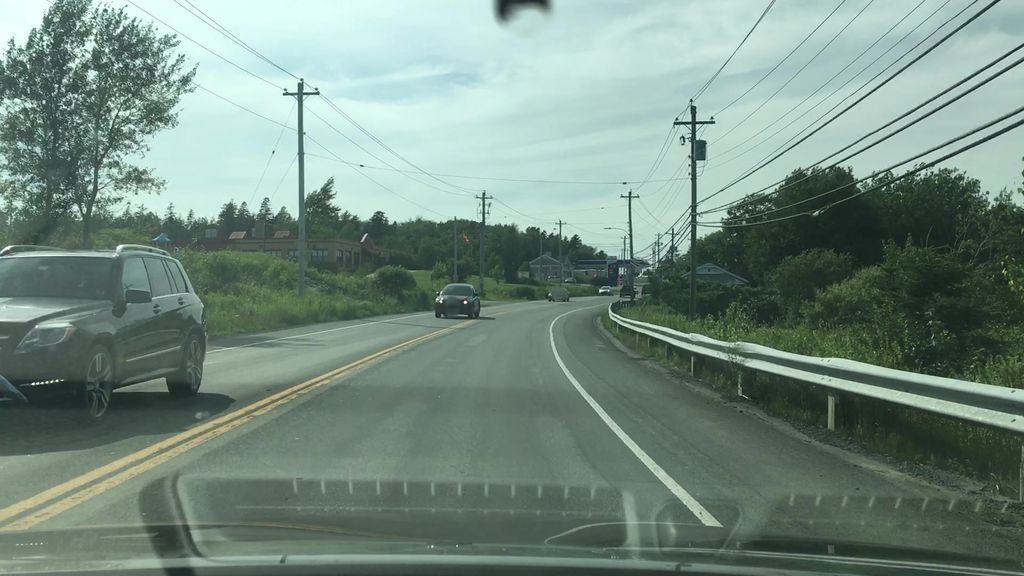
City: halifax